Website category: sports
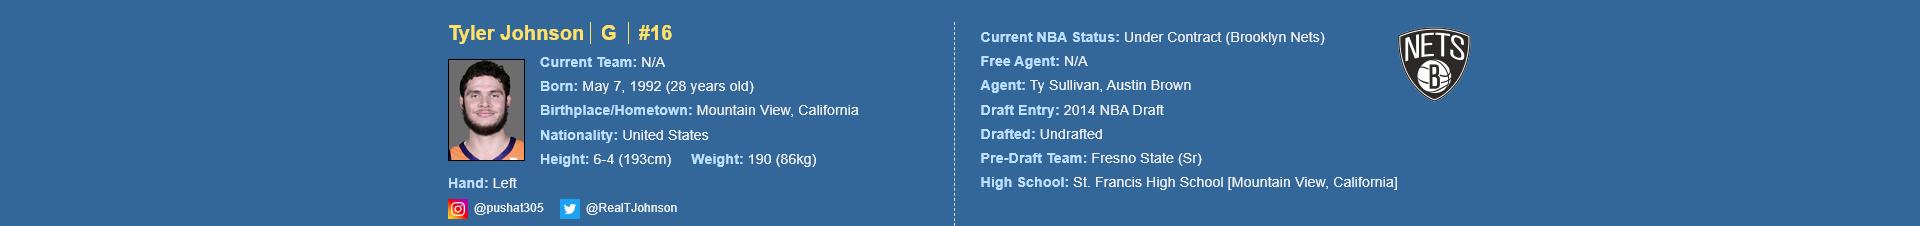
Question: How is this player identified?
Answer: Tyler Johnson

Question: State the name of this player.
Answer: Tyler Johnson

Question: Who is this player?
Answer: Tyler Johnson

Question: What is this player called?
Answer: Tyler Johnson

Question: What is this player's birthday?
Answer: May 7, 1992

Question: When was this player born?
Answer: May 7, 1992

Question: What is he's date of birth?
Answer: May 7, 1992

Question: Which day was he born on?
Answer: May 7, 1992

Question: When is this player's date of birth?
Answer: May 7, 1992

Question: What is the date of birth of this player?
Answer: May 7, 1992

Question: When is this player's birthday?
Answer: May 7, 1992

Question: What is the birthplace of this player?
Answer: Mountain View, California

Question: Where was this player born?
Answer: Mountain View, California

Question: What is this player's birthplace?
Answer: Mountain View, California

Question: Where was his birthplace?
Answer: Mountain View, California

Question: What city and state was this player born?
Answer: Mountain View, California

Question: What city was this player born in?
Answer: Mountain View, California

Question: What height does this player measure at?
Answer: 6-4 (193cm)

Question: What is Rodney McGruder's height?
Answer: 6-4 (193cm)

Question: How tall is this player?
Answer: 6-4 (193cm)

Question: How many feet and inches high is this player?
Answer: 6-4 (193cm)

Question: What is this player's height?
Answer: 6-4 (193cm)

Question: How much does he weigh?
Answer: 190 (86kg)

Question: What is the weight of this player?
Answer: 190 (86kg)

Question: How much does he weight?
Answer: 190 (86kg)

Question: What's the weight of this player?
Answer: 190 (86kg)

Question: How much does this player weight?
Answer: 190 (86kg)

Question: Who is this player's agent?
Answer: Ty Sullivan

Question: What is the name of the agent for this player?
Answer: Ty Sullivan

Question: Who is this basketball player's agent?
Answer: Ty Sullivan

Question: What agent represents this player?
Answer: Ty Sullivan

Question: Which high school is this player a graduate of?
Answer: St. Francis High School

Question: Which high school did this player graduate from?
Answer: St. Francis High School

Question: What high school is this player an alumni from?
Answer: St. Francis High School

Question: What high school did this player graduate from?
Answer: St. Francis High School

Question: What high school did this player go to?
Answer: St. Francis High School

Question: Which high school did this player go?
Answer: St. Francis High School